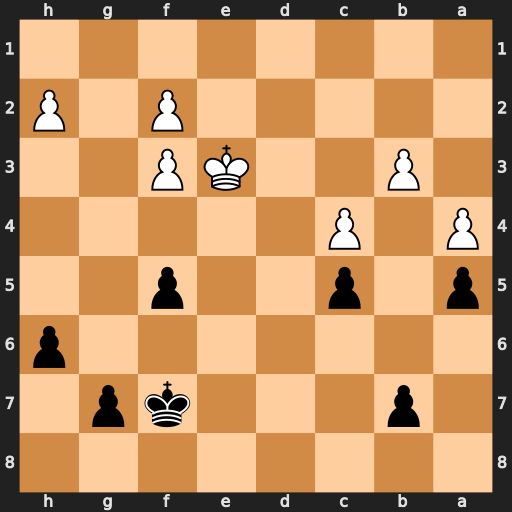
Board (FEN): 8/1p3kp1/7p/p1p2p2/P1P5/1P2KP2/5P1P/8
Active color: b
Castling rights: -
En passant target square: -
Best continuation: Kg6 Kf4 Kf6 h4 g5+ hxg5+ hxg5+ Ke3 Ke5 f4+ gxf4+